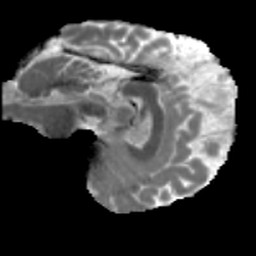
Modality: MD
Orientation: sagittal
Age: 24
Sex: female
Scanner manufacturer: siemens
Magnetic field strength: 3 T
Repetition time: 3.5 s
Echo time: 0.086 s